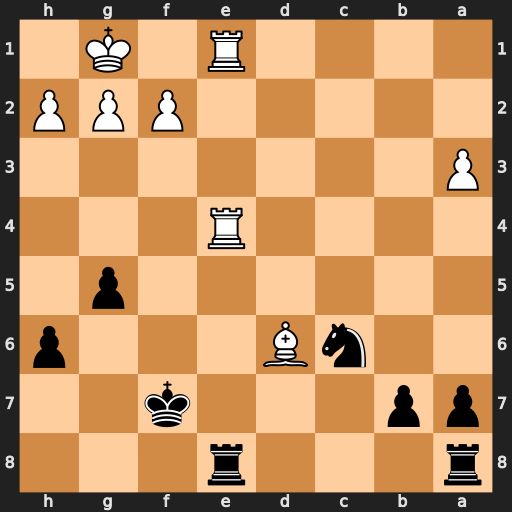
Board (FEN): r3r3/pp3k2/2nB3p/6p1/4R3/P7/5PPP/4R1K1
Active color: b
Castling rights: -
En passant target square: -
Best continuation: Rxe4 Rxe4 Rd8 Bb4 Nxb4